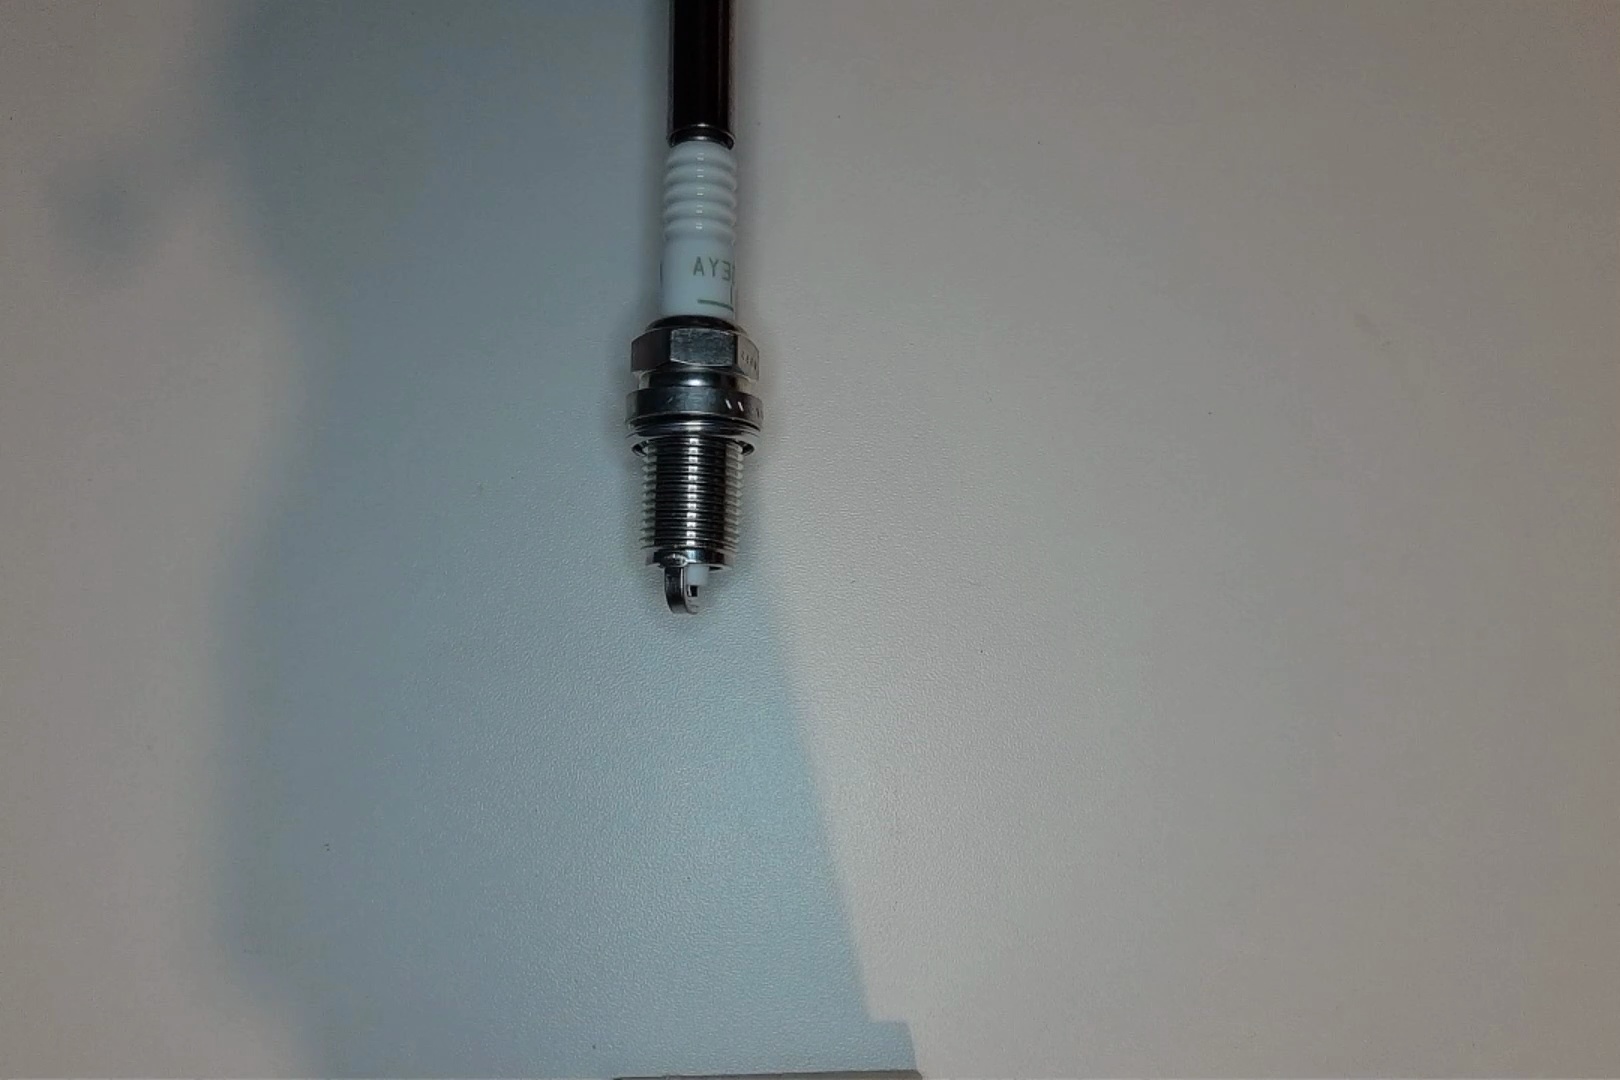
Label: normal